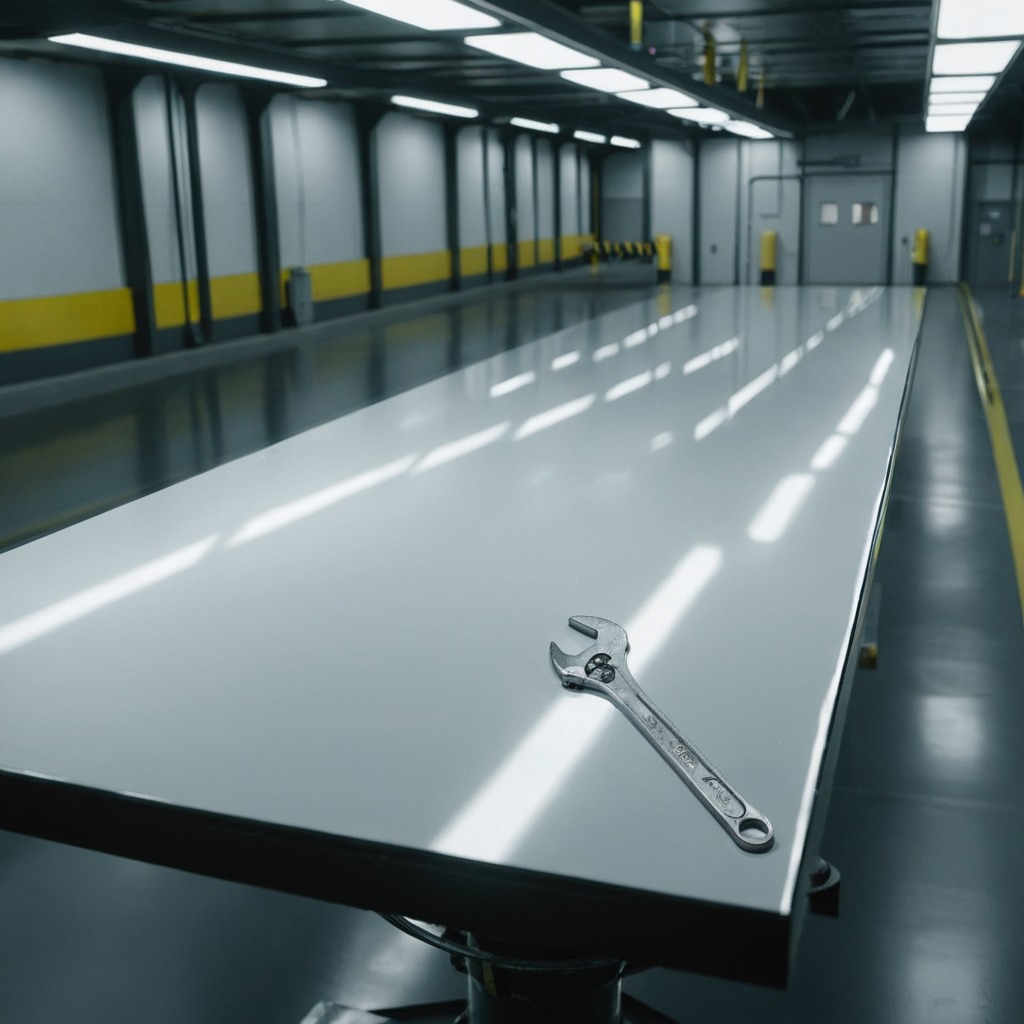
A wrench is lying on a high-gloss table in a ship maintenance bay industrial lighting.